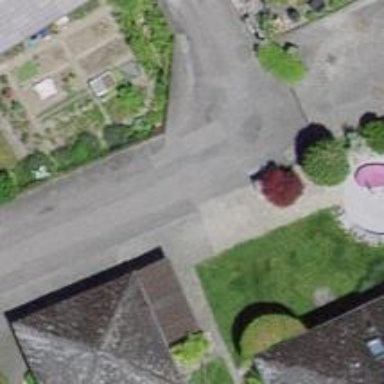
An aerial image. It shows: Asphalt road in residential area.